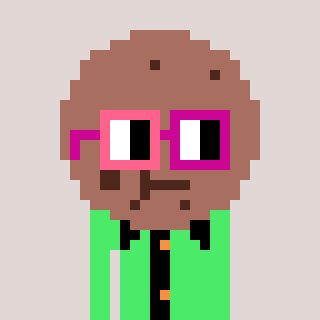
a pixel art character with square pink and red glasses, a cookie-shaped head and a teal-colored body on a warm background